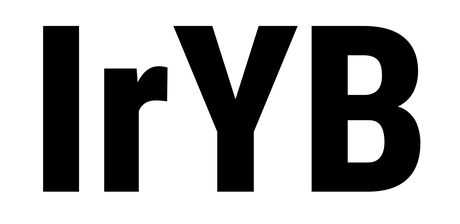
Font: Roboto_Condensed_ExtraBold